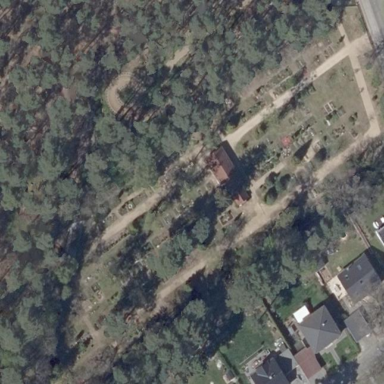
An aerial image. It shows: Cemetery.